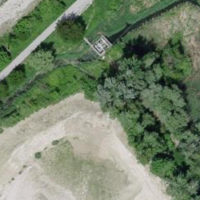
EUNIS habitat code: 23
Species observed at this site:
Himacerus mirmicoides